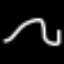
Label: squiggle